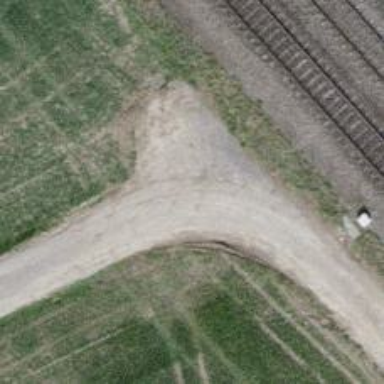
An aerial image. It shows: Concrete path.